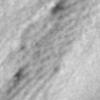
Label: no_change